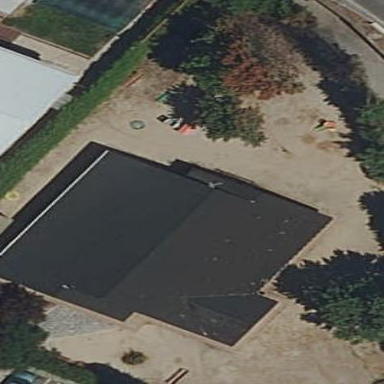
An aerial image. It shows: Kindergarten.